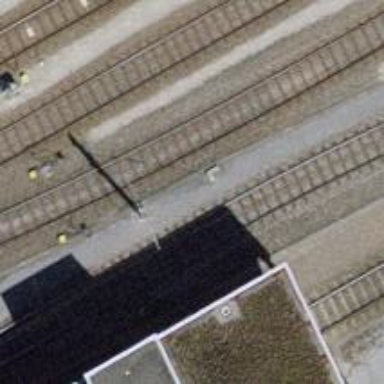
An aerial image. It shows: Railway spur service.